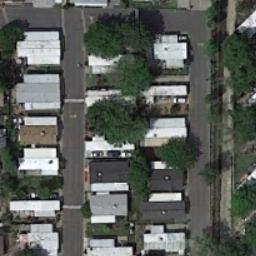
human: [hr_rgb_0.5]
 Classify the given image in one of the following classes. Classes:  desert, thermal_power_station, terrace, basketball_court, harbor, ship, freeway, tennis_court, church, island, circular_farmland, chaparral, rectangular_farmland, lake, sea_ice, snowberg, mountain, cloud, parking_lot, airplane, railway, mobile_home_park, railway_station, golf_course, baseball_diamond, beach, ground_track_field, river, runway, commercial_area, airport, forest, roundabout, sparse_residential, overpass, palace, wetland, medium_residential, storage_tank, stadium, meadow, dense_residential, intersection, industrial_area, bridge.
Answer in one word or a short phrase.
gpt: mobile_home_park